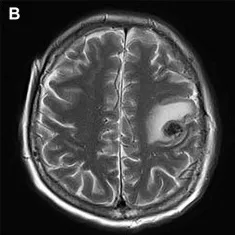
CT images and magnetic resonance images after treatment for choriocarcinoma (May 5 & 14, 2020). (B,C) The T2-weighted imaging (T2WI) and enhanced images indicate the development of brain metastases in the patient.
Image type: radiology (mri)